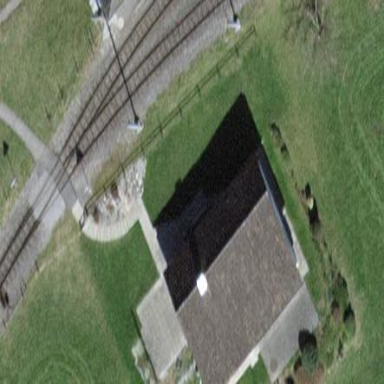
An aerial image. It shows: Simple and straightforward house.